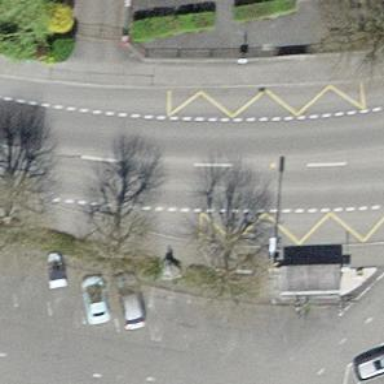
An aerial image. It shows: Bus stop with designated public transport stop position.